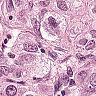
Metastatic tissue present: yes